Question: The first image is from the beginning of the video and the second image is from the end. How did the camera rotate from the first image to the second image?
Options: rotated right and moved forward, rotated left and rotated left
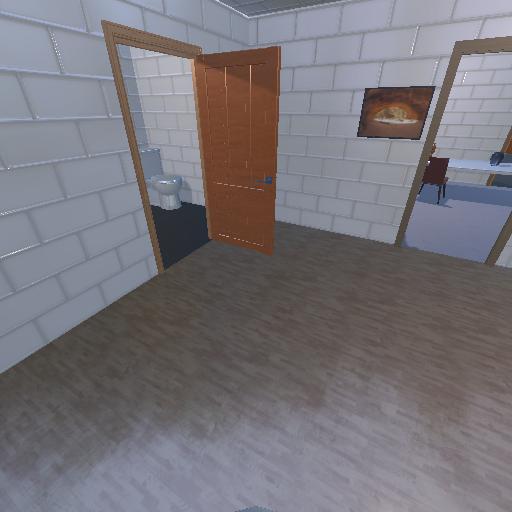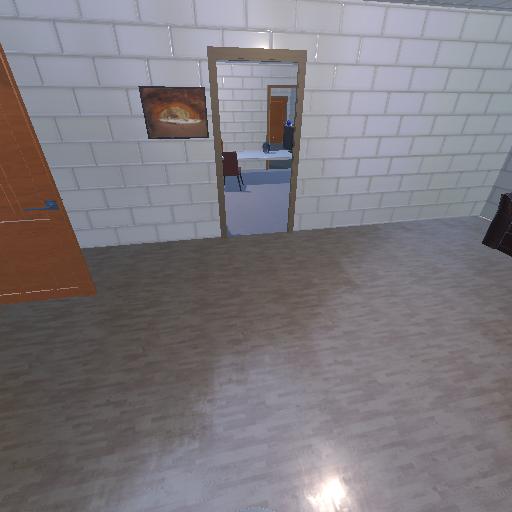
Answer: rotated right and moved forward